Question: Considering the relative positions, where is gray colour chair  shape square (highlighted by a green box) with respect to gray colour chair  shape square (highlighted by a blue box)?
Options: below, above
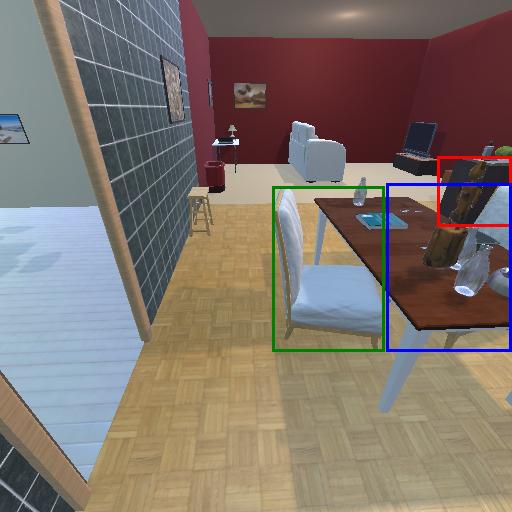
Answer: below